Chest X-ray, AP view. Patient: 63 years old, sex M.
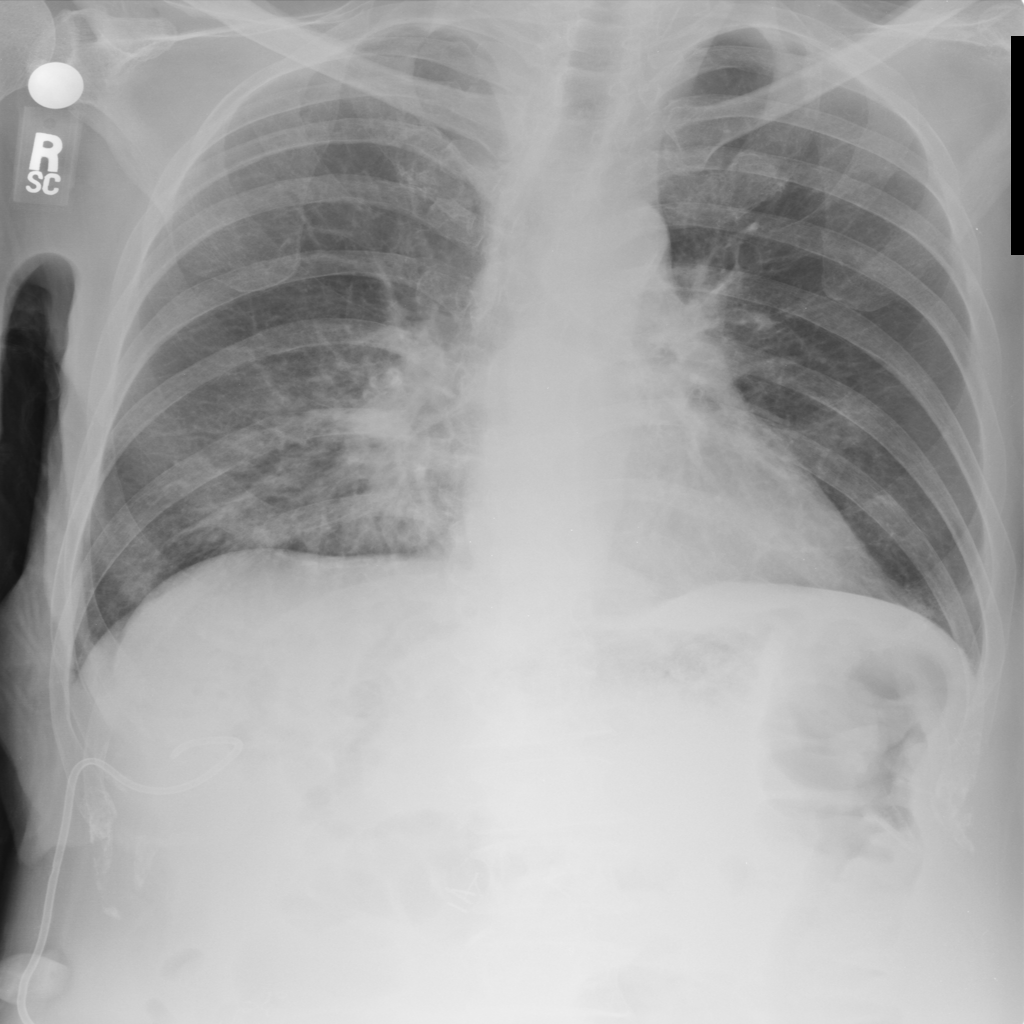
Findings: Infiltration